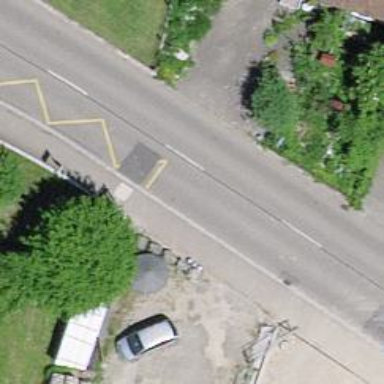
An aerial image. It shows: Platform for public transport. The platform is located by the road.